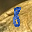
Label: 8